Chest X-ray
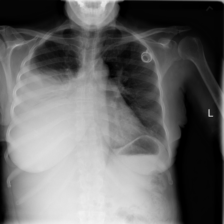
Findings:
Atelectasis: negative
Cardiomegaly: negative
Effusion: negative
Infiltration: negative
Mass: negative
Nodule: negative
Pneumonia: negative
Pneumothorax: negative
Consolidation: negative
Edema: negative
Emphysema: negative
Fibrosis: negative
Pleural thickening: negative
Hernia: negative